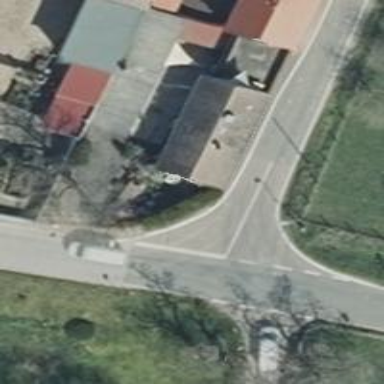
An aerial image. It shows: Road with stop sign.